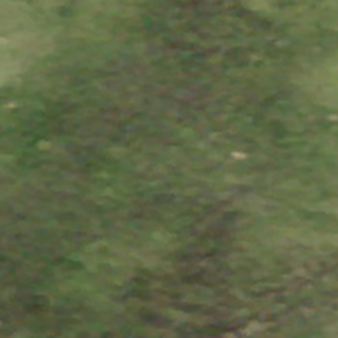
Label: other